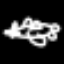
Label: airplane